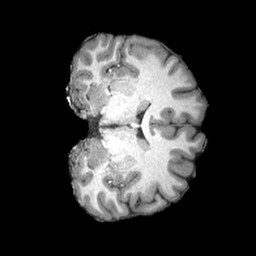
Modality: T1w
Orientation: coronal
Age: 21
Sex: female